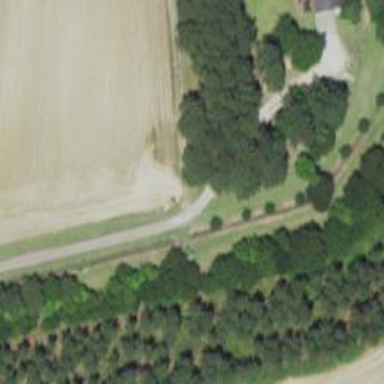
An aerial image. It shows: Driveway.